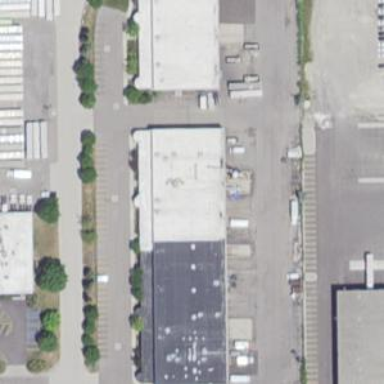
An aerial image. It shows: Industrial building.